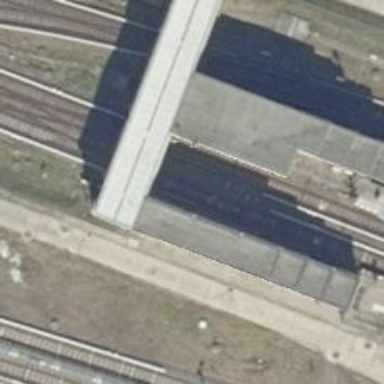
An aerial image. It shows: Railway switch with the turnout side on the right.